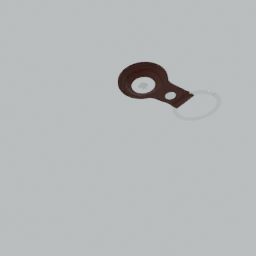
Label: electronics